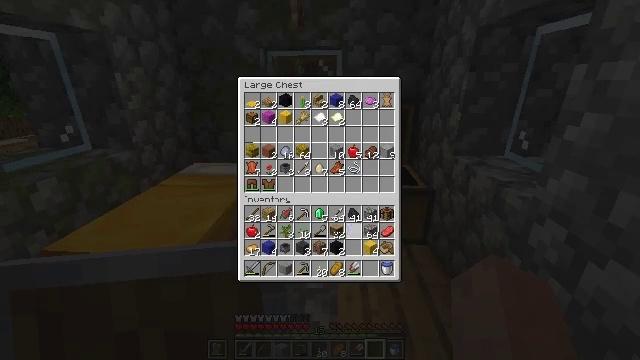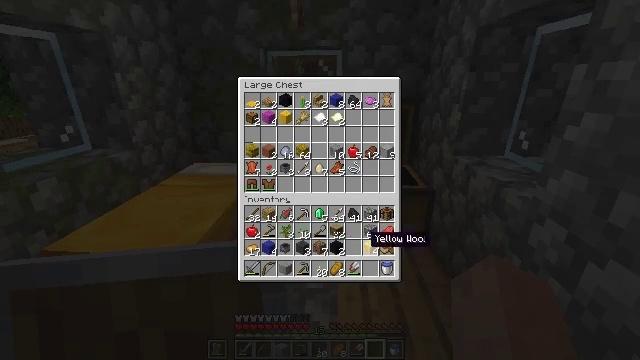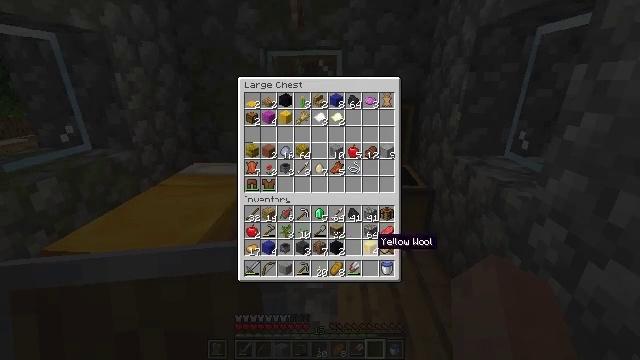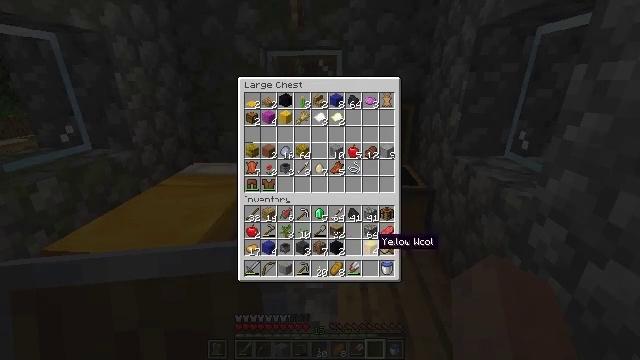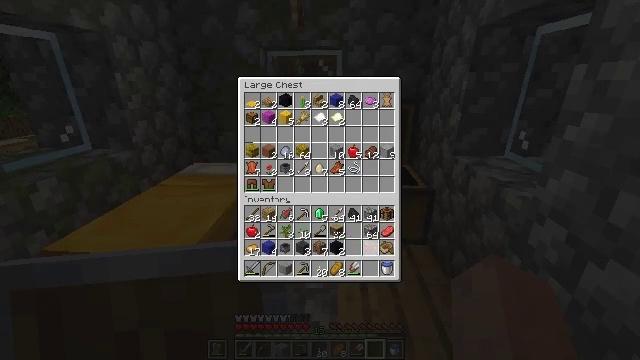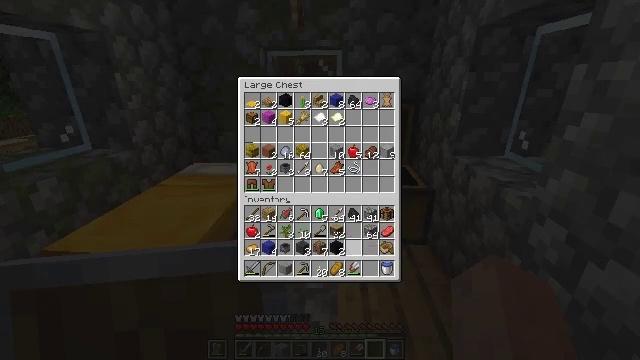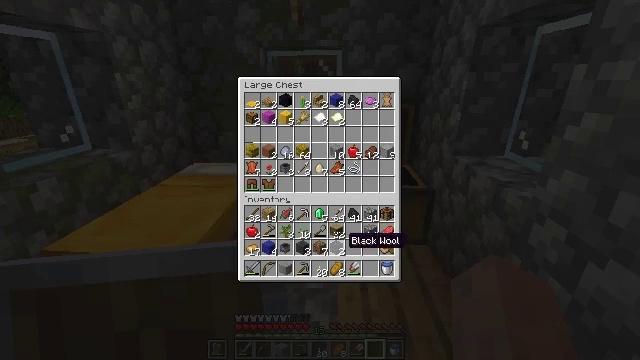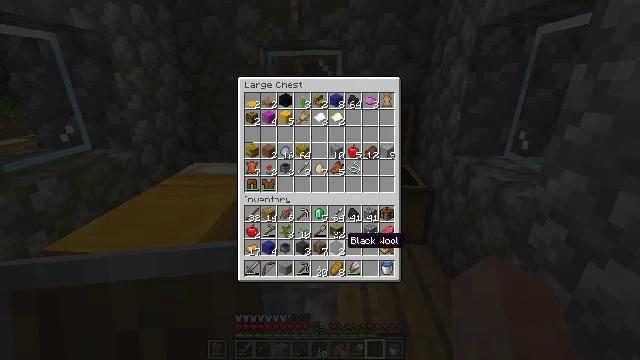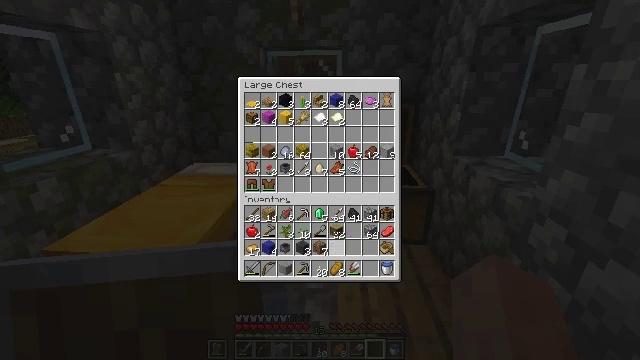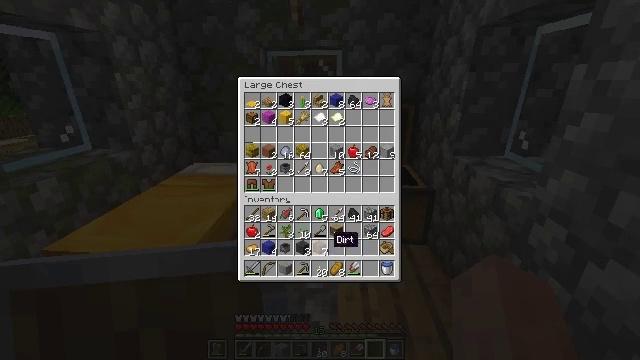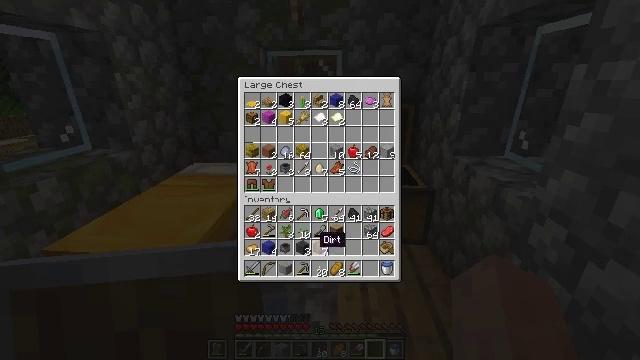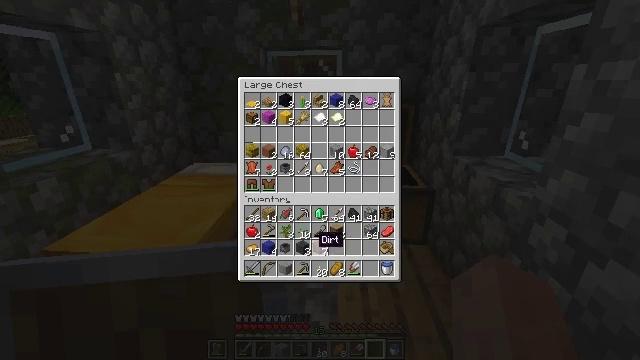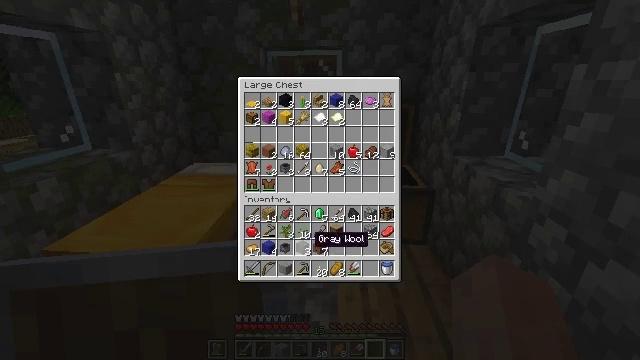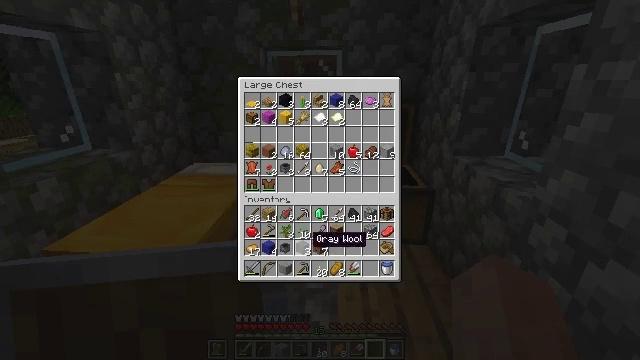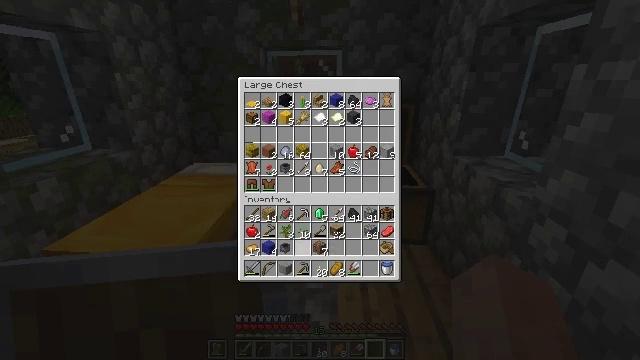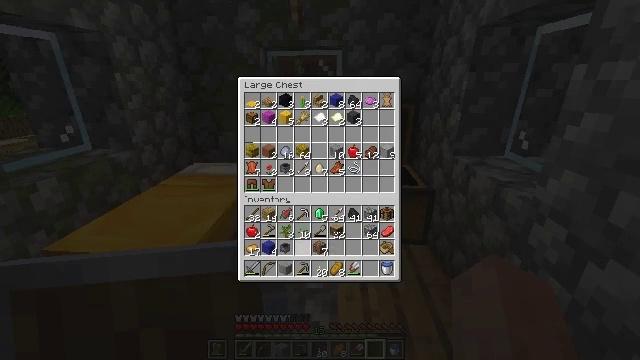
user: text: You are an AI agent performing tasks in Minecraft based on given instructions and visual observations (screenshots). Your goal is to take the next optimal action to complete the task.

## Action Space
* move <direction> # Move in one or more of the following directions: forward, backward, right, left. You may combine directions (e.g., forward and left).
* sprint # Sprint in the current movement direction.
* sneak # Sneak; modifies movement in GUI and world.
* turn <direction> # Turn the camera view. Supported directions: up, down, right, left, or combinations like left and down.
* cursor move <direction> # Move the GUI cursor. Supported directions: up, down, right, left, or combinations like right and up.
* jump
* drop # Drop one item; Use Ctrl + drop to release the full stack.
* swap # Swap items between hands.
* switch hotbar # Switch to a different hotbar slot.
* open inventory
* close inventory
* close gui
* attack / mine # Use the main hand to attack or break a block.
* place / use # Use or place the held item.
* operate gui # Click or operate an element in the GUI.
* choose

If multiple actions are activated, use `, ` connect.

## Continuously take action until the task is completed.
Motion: motion action
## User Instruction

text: Craft the blue bed using 3 blue wool and 3 planks.
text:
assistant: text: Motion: sneak, turn right and down
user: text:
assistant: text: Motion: sneak, turn right
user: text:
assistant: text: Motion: sneak
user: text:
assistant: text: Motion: sneak, attack / mine
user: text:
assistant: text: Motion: sneak, turn left
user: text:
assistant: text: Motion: sneak, turn left
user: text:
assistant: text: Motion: sneak
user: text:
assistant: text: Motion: sneak, attack / mine
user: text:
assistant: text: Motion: sneak, turn left, attack / mine
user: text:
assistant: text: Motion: sneak, turn left
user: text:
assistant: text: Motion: sneak
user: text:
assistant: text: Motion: sneak
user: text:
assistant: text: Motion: sneak
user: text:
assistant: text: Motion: sneak, attack / mine
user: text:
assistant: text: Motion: sneak, attack / mine
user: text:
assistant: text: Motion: sneak, turn left
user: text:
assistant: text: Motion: sneak
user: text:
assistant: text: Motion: sneak
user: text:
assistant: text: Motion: sneak
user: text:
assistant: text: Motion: sneak, attack / mine
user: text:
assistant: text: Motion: sneak, attack / mine
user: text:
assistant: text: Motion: sneak
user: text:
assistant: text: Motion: sneak, turn right and up
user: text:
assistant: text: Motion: sneak, turn right and up
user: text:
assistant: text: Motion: turn right and up
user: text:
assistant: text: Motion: turn up
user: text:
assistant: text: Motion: no_op
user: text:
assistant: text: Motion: no_op
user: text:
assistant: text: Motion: no_op
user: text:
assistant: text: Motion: no_op